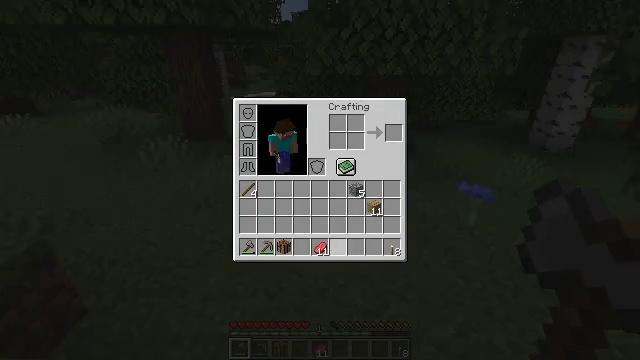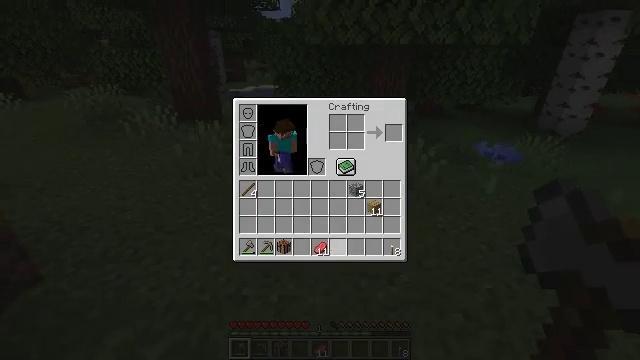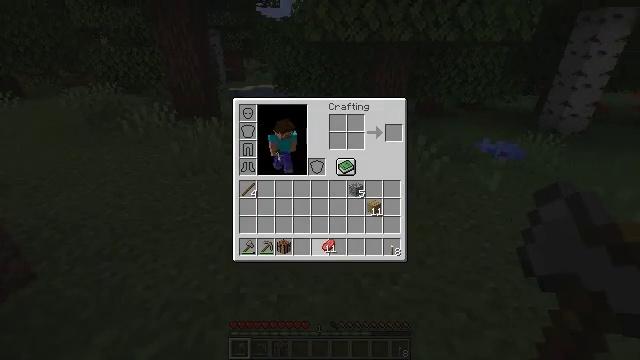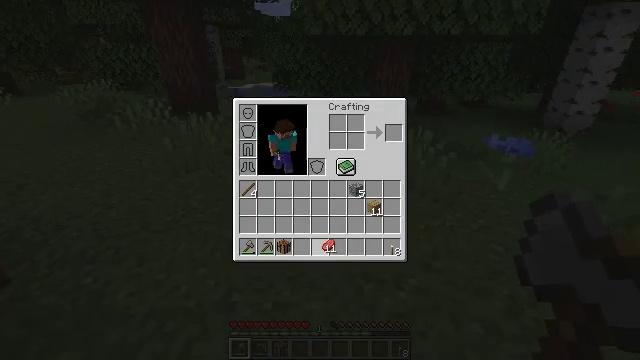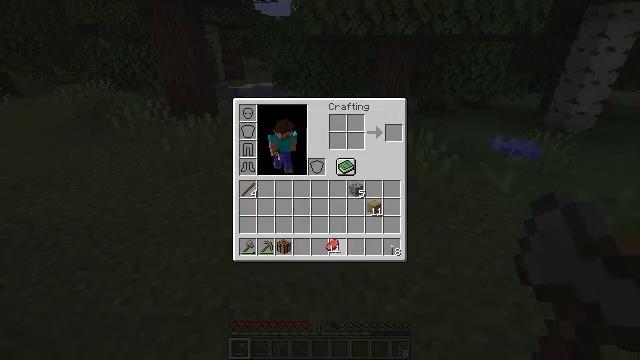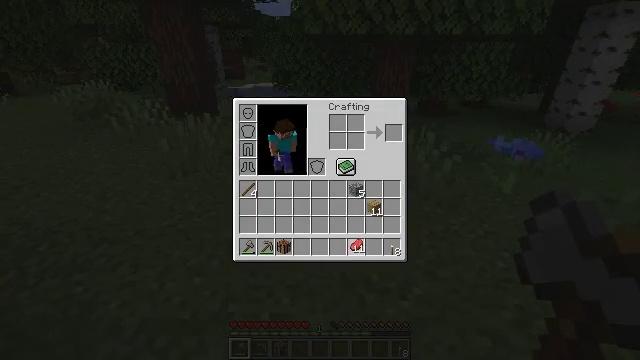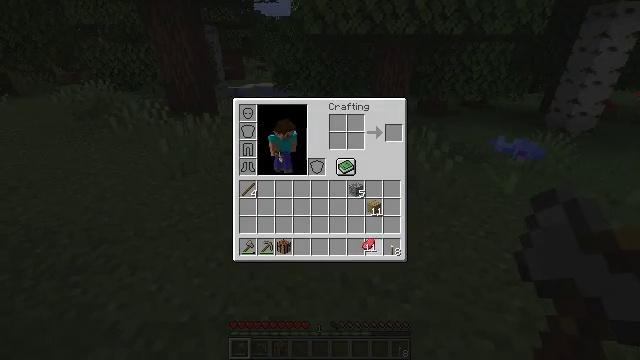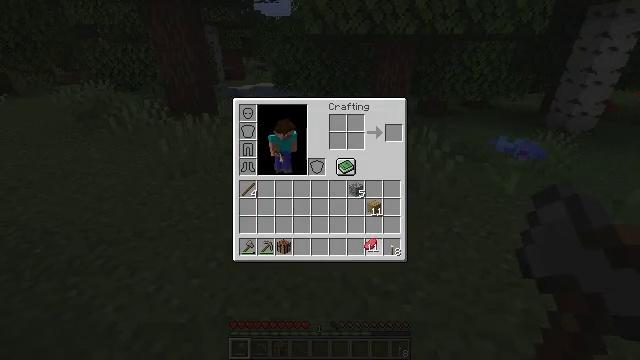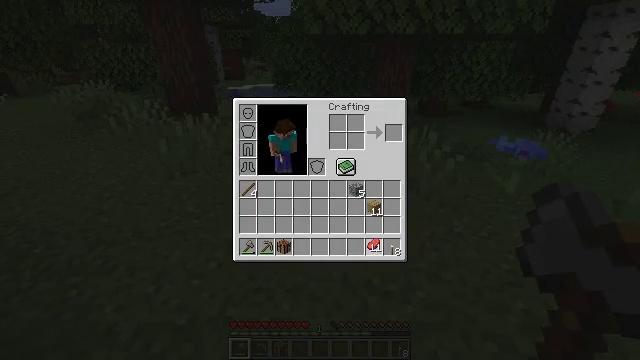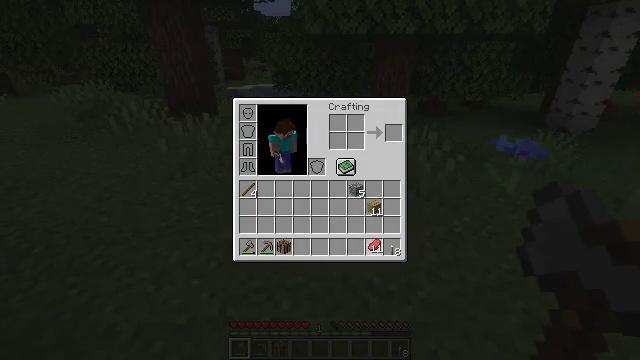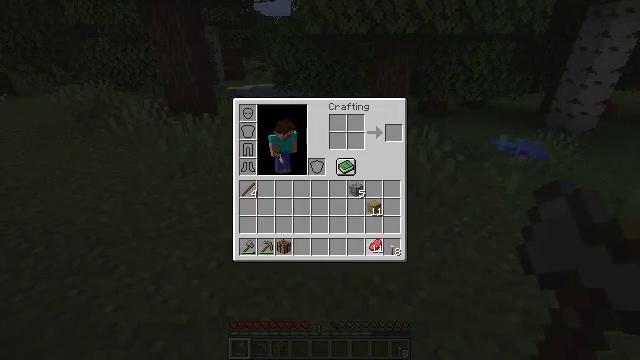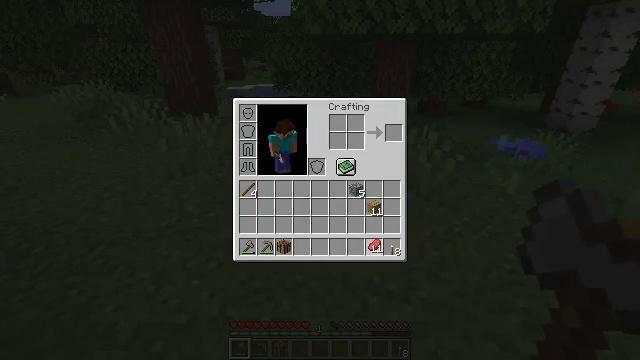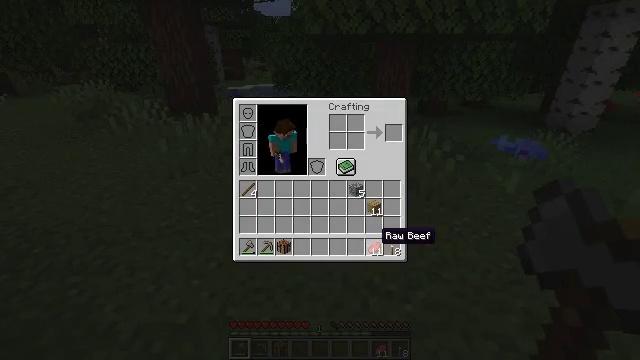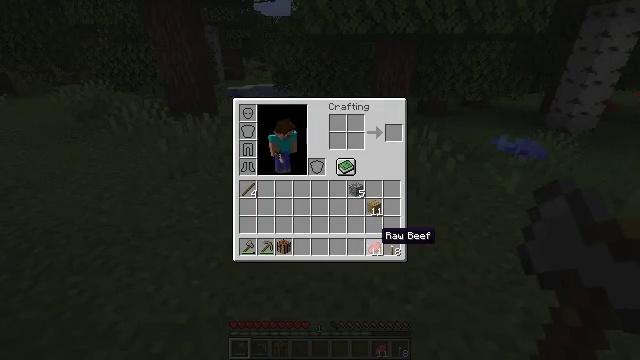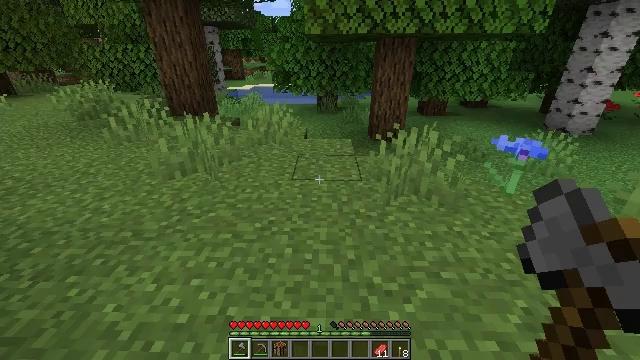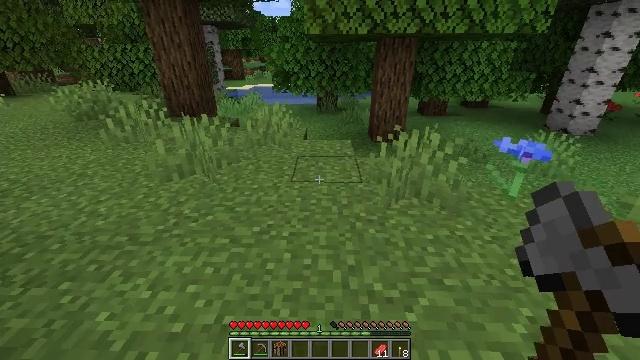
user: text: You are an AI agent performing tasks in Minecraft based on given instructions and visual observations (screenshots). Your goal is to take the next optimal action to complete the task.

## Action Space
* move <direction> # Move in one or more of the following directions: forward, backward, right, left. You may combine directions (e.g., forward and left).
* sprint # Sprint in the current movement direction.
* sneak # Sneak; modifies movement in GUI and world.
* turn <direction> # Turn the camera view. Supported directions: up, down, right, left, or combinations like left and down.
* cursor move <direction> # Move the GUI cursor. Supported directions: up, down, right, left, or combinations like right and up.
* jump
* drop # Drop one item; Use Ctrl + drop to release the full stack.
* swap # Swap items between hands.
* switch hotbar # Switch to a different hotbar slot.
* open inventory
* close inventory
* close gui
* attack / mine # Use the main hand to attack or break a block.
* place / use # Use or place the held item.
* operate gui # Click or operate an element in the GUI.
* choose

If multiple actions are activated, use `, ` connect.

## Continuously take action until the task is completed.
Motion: motion action
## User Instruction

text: Combat the bee.
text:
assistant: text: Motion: no_op
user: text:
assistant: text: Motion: operate gui
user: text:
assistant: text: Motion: operate gui
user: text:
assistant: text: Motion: operate gui
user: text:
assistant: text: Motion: cursor move right
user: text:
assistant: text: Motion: cursor move right
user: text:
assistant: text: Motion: no_op
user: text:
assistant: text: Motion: no_op
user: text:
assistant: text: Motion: operate gui
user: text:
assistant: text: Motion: operate gui
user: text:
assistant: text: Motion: operate gui
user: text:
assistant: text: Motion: no_op
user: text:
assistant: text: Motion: no_op
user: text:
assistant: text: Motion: close inventory
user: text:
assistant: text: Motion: move forward, close inventory
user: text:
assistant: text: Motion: move forward, close inventory
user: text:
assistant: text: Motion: move forward, close inventory
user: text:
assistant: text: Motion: move forward, sprint
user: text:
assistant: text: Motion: move forward, sprint, turn right and up
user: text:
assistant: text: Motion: move forward, sprint, turn right
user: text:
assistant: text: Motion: move forward, sprint, turn right and down
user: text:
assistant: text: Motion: move forward, sprint, turn right, jump
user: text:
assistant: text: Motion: move forward, sprint, turn right, jump
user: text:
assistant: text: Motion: move forward, sprint, jump
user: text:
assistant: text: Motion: move forward, sprint, turn left, jump
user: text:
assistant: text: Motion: move forward, sprint, jump
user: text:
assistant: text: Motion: move forward, sprint, jump
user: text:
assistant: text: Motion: move forward, sprint, jump
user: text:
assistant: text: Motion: move forward, sprint, jump
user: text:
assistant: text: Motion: move forward, sprint, jump